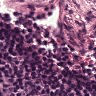
Metastatic tissue present: no